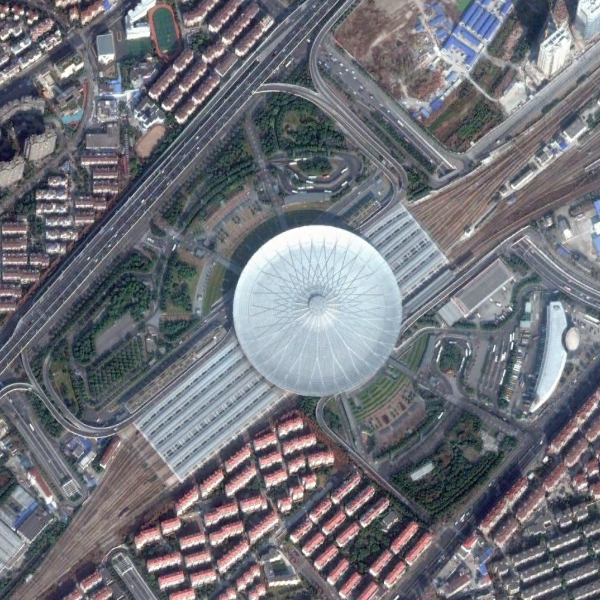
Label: RailwayStation